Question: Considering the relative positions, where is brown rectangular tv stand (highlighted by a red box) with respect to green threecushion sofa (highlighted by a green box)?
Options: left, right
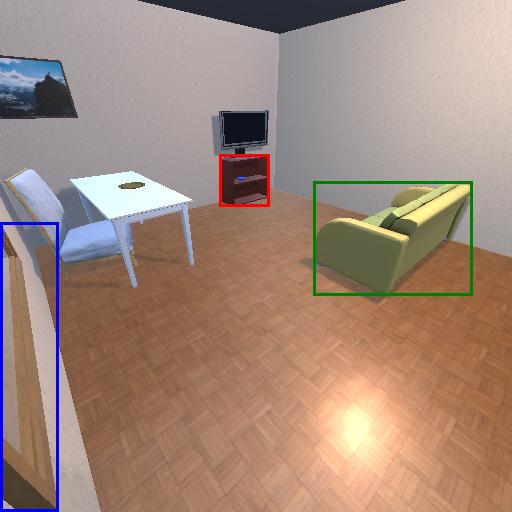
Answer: left